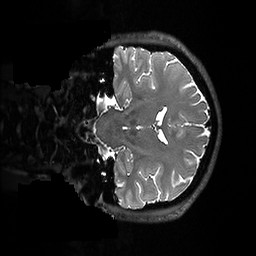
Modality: T2w
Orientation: coronal
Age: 29
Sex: male
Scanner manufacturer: ge
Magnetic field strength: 3 T
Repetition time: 3.202 s
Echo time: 0.06676 s